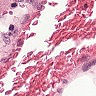
Metastatic tissue present: no